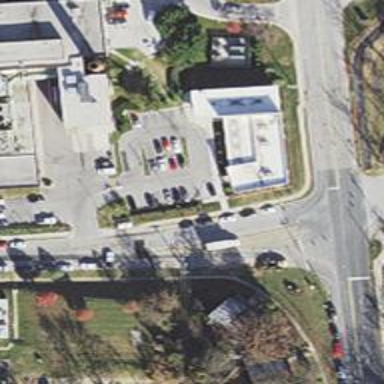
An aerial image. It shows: Healthcare clinic is depicted in the image.